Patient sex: F
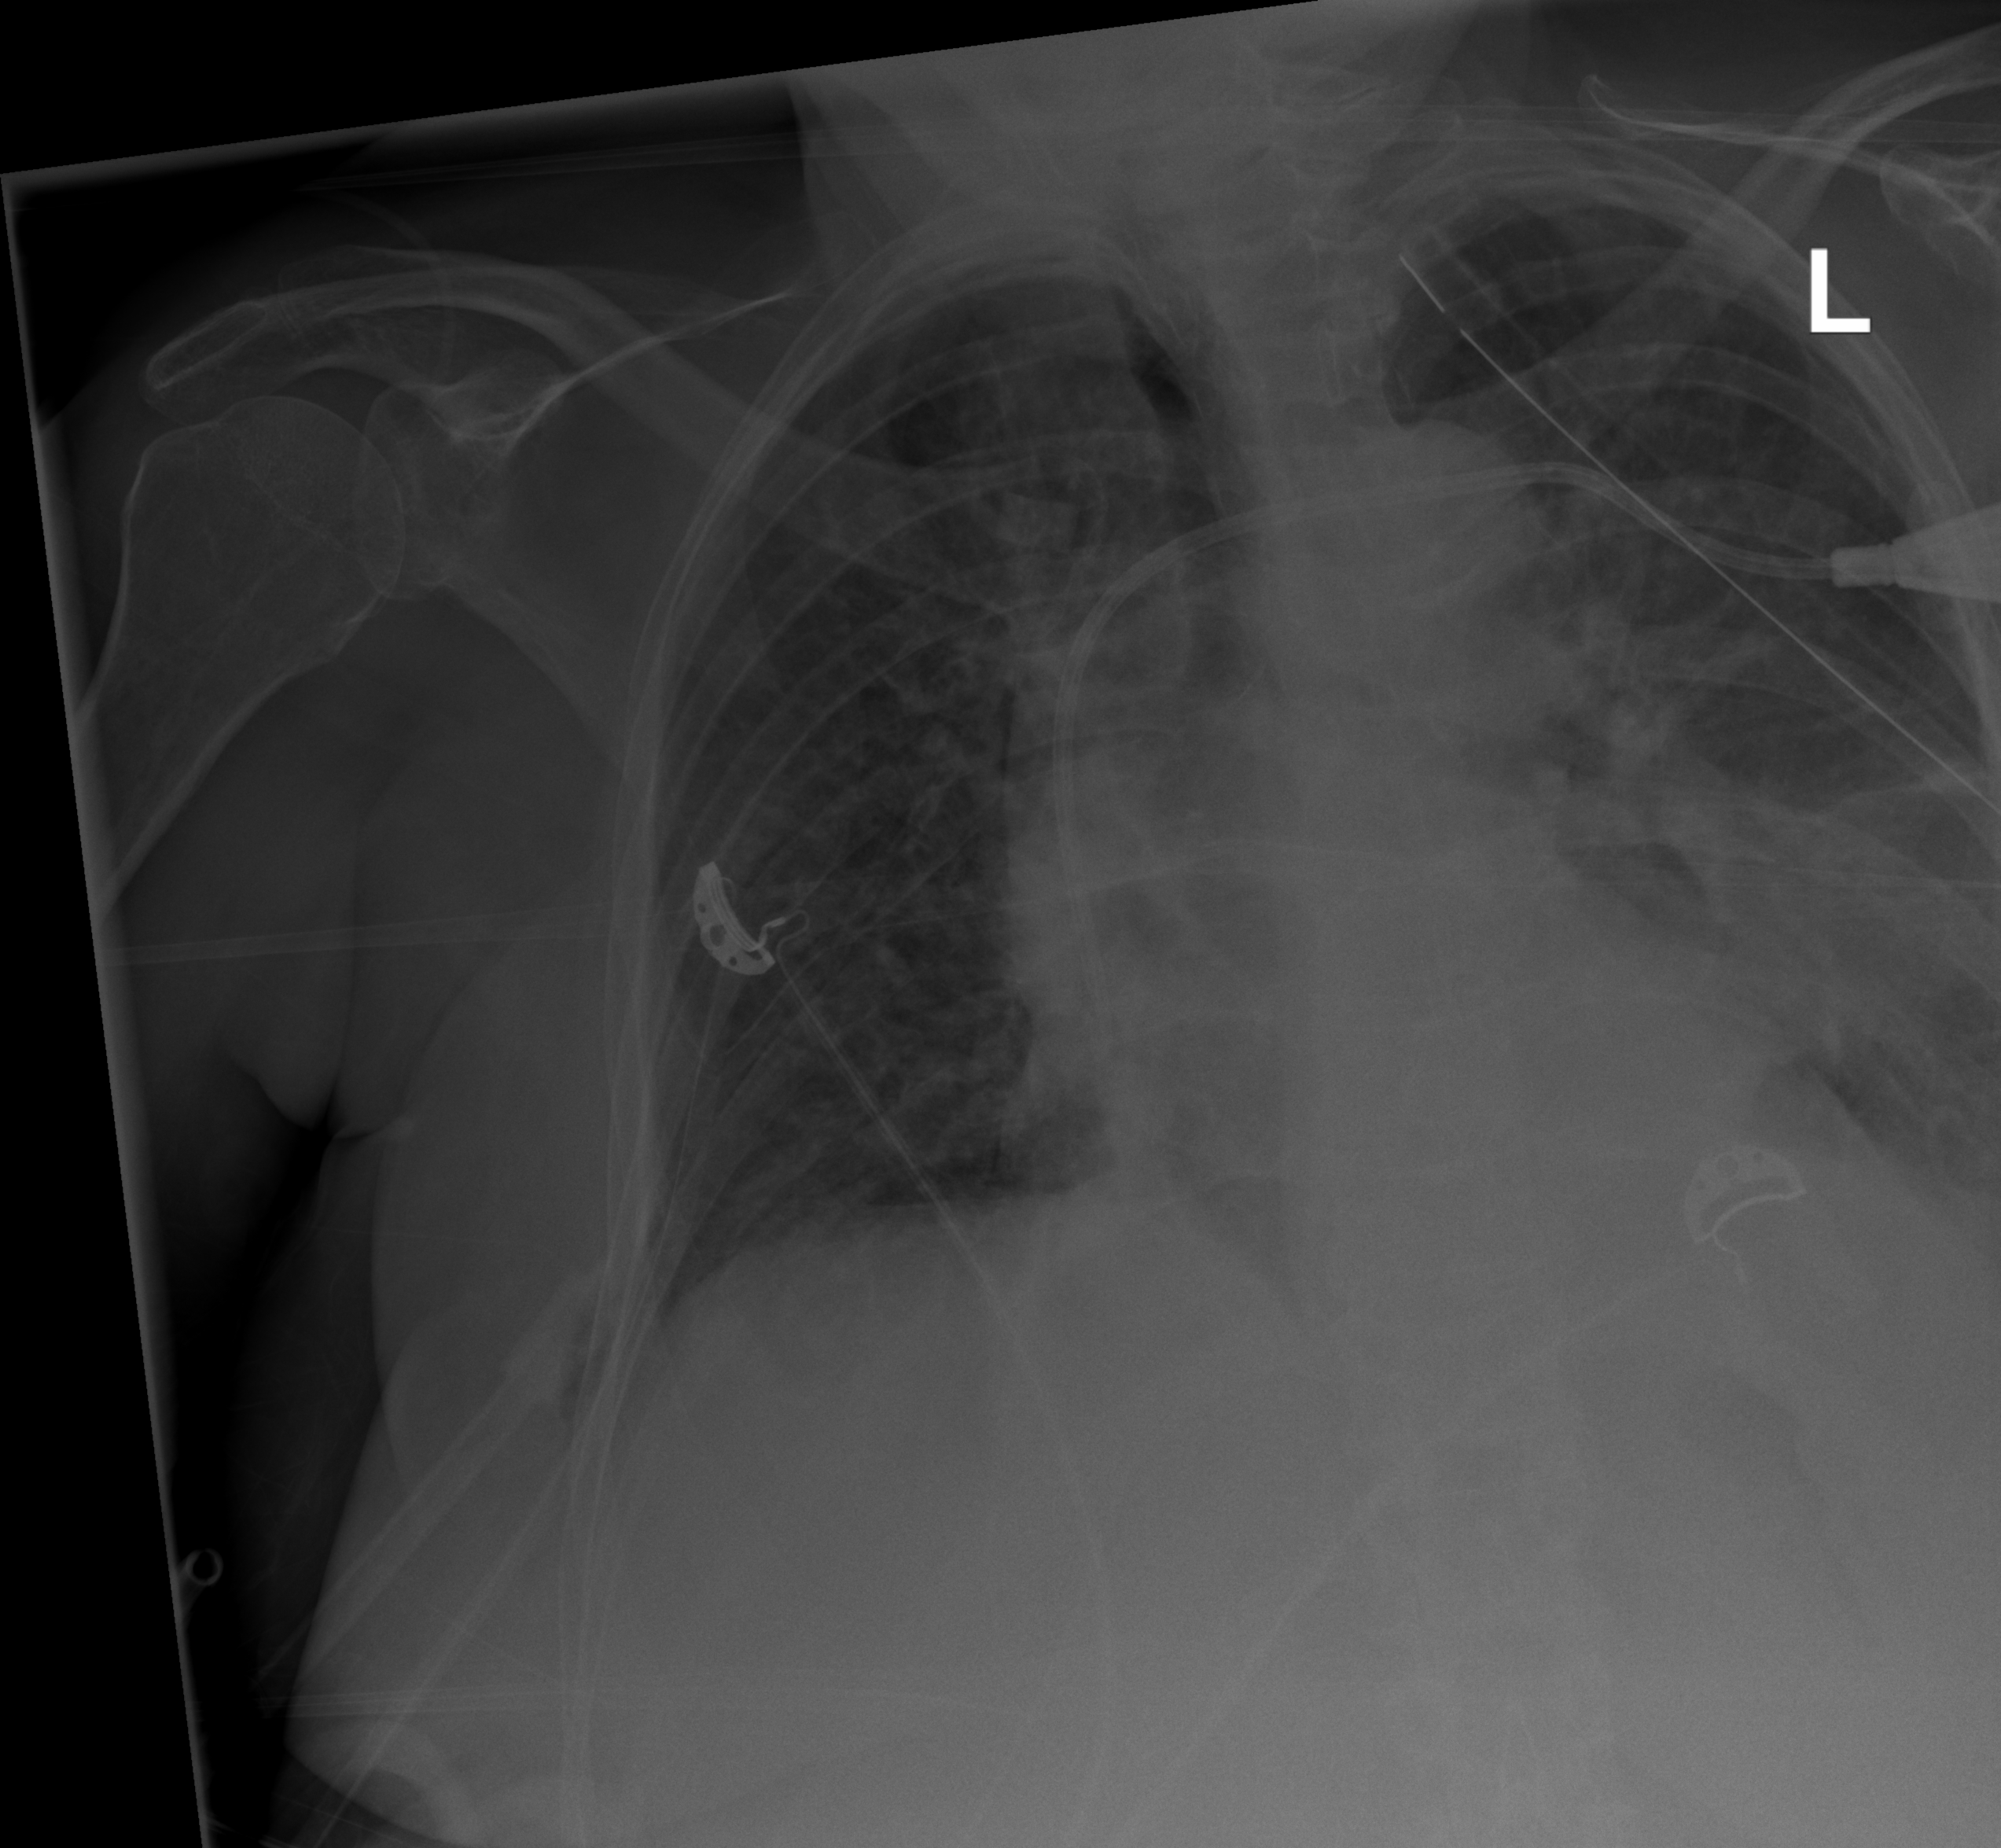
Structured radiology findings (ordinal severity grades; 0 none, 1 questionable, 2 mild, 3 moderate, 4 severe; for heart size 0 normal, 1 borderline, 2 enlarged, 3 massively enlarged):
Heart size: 2
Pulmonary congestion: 2
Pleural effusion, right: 2
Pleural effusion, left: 2
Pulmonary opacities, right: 2
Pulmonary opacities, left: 2
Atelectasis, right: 2
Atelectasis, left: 2